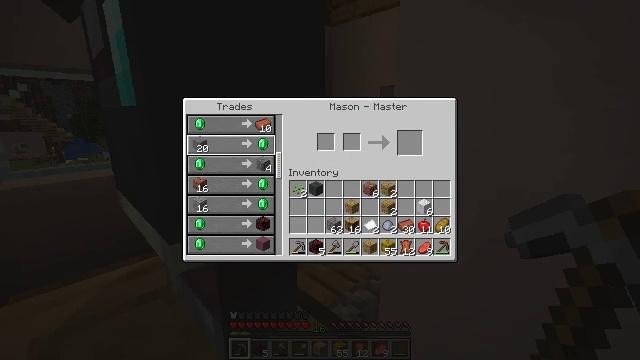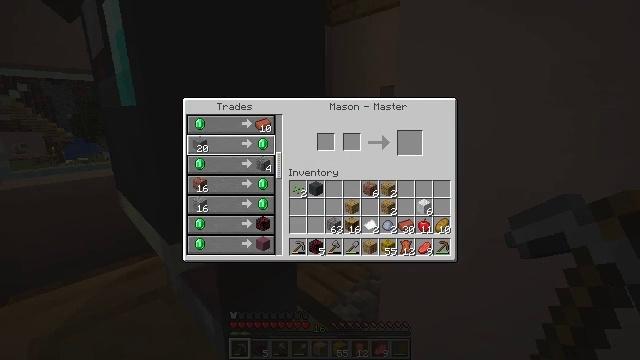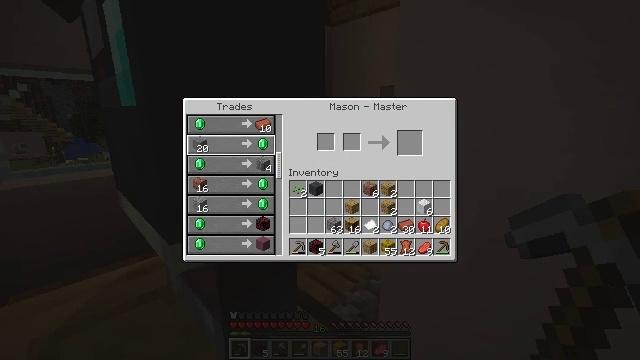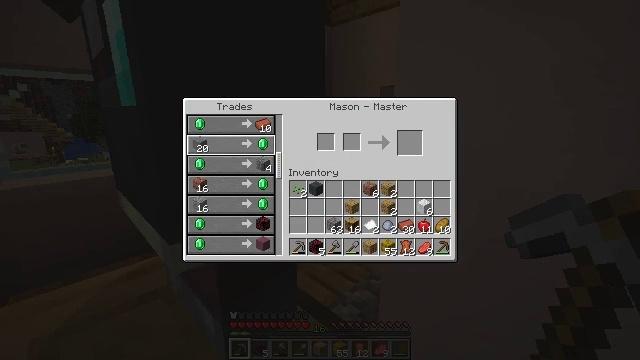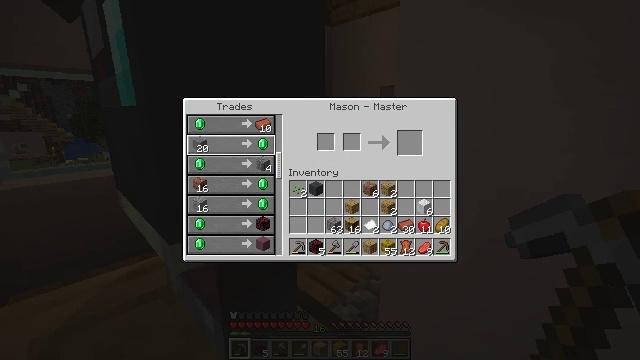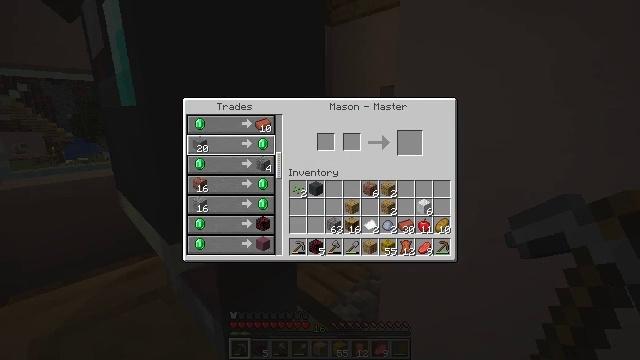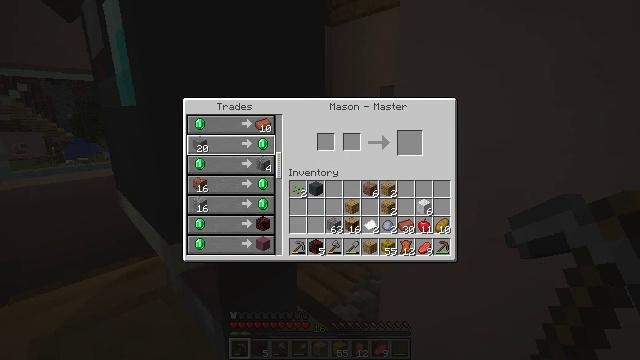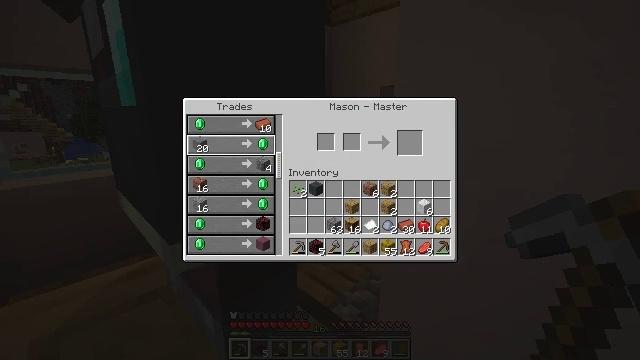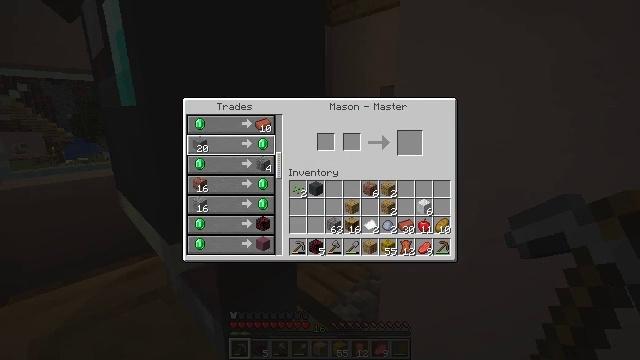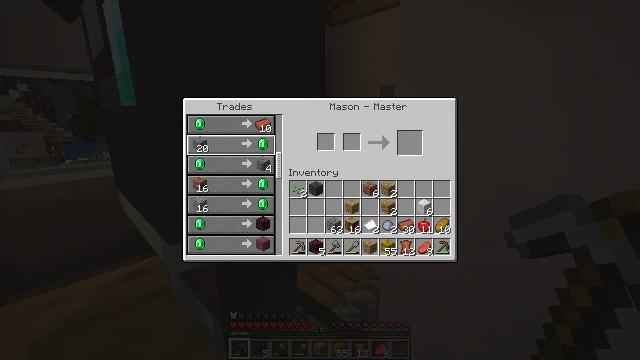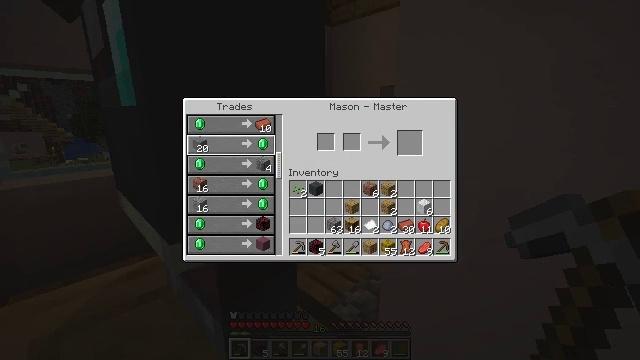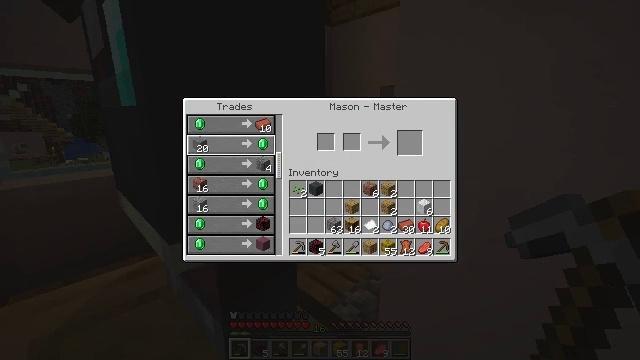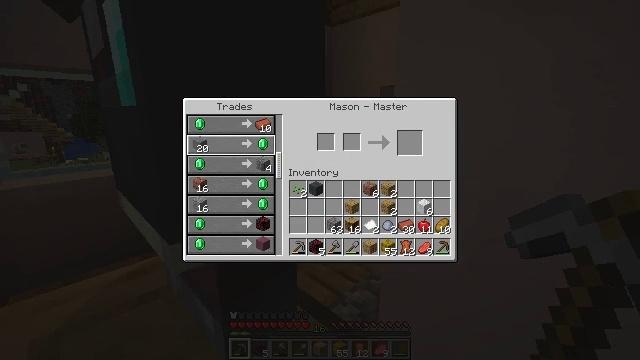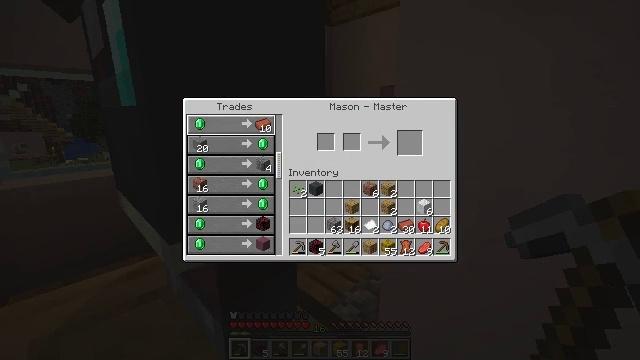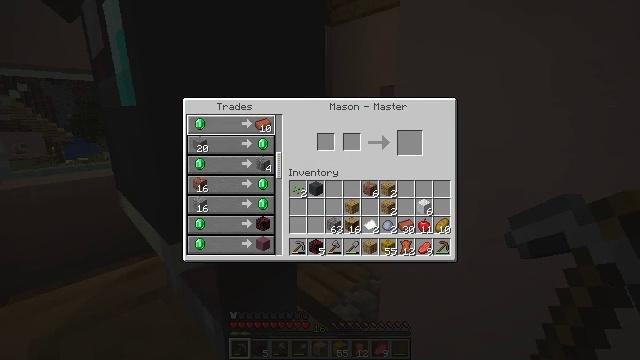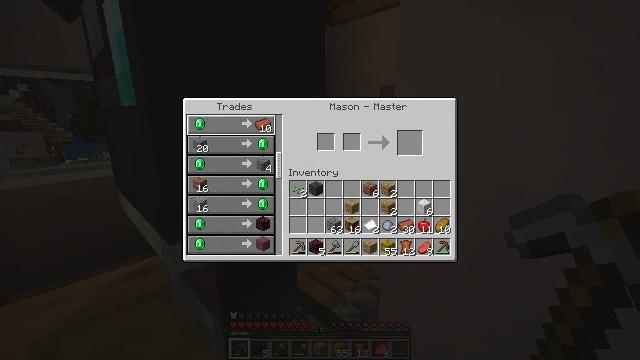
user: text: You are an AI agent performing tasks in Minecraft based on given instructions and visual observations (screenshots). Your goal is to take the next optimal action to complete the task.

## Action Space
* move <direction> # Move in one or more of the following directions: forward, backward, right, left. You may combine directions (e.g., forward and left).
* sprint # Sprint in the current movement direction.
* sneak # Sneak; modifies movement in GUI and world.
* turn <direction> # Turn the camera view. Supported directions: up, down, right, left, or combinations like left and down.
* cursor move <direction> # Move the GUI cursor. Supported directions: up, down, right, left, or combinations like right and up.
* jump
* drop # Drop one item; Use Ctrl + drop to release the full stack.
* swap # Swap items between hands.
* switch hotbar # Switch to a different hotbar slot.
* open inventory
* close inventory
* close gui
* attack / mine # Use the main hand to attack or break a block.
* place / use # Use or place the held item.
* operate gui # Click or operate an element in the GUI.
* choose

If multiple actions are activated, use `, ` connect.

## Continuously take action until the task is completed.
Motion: motion action
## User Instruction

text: Break the black glazed terracotta block.
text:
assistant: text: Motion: no_op
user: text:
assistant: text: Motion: no_op
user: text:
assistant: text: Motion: no_op
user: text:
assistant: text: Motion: no_op
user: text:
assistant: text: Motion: no_op
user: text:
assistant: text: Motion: no_op
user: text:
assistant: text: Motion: no_op
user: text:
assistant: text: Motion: no_op
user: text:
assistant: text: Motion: no_op
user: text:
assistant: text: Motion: no_op
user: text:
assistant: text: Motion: cursor move up
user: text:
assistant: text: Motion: no_op
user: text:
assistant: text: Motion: no_op
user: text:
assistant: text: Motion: no_op
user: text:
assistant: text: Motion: no_op
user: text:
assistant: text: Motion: no_op
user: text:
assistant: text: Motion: no_op
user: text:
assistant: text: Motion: no_op
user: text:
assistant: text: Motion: operate gui
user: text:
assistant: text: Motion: operate gui
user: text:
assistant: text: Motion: operate gui
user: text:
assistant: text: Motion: operate gui
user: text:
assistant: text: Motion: operate gui
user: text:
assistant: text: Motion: operate gui
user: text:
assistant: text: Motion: no_op
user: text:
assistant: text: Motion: no_op
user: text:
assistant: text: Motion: no_op
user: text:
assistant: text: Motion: no_op
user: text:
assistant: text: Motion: no_op
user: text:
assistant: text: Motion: cursor move down